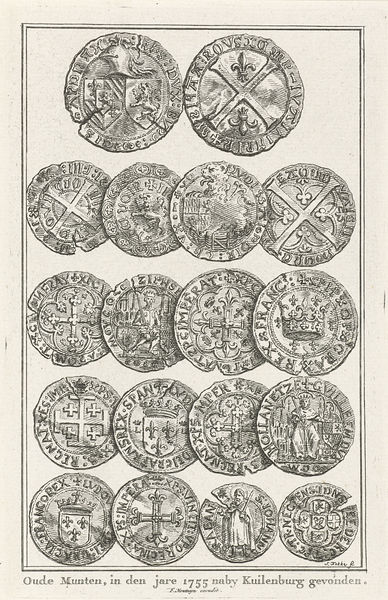
Titel: Oude munten gevonden bij Culemborg
Künstler: Simon Fokke
Standort: Amsterdam
Institution: Rijksmuseum
Schlagwörter: crown, king, priest, sword, black, gold, print, silver, man, german, helmet, illustration, saint, cross, writing, jesus, coat of arms, crest, coin, shield, money, druck, graphik, fleur de lis, lion, latin, zeichnung, heads, text, lily, collection, words, buch, coins, crosses, emblem, value, shields, tails, currency, designs, crests, münze, kuilenburg, 1755, jare, munten, oude, gevonden, types of currency, minze